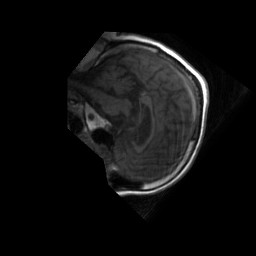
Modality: T1w
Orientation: sagittal
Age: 77
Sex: male
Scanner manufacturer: philips
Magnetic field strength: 1.5 T
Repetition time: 0.4 s
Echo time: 0.0074 s